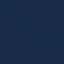
Land use / land cover: SeaLake